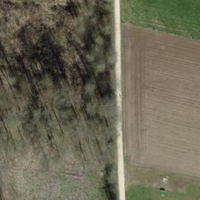
EUNIS habitat code: 25
Species observed at this site:
Symphoricarpos albus